Interaction volume radius: 10 \u00c5
Interaction volume height: 20 \u00c5
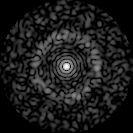
Disorder parameter: 0.856